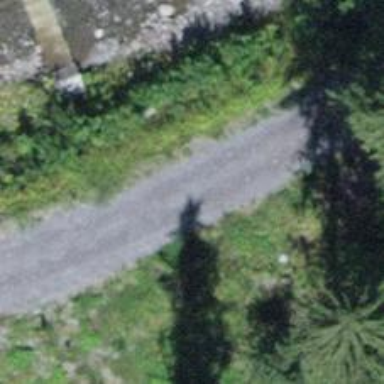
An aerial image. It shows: Gravel track road.